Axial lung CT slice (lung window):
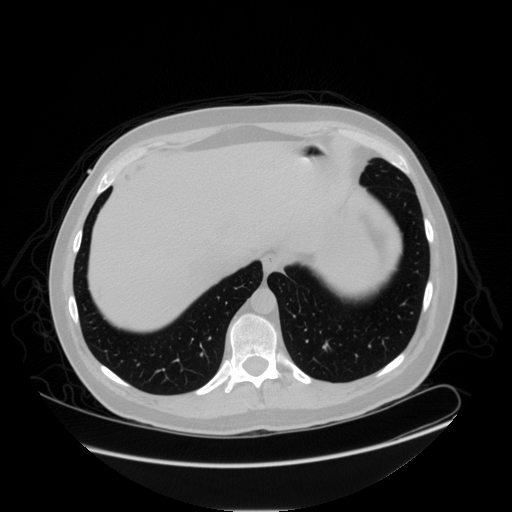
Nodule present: no